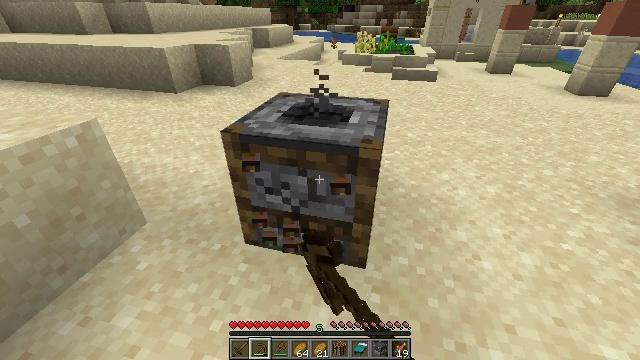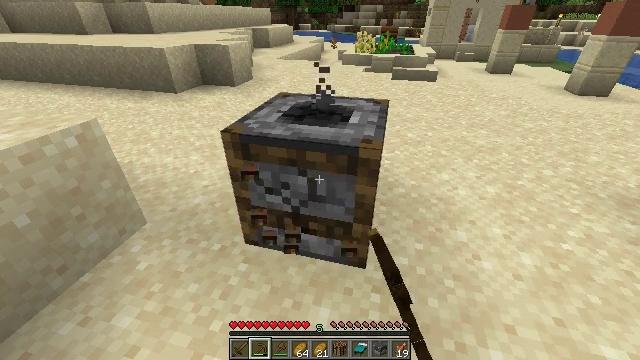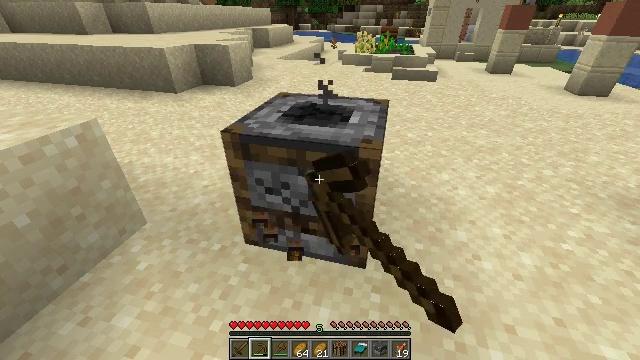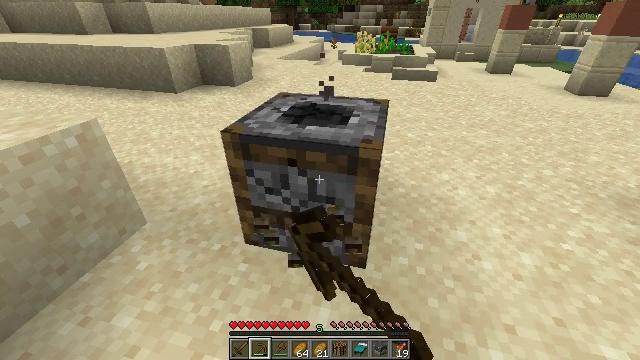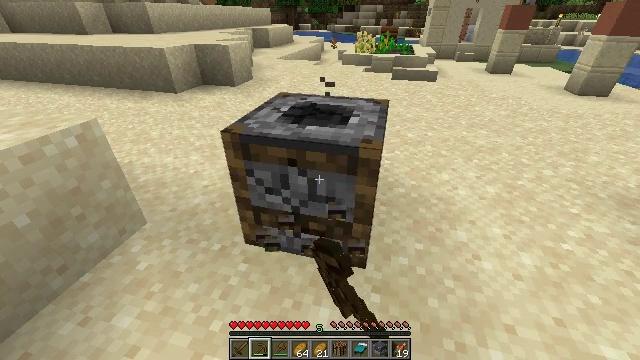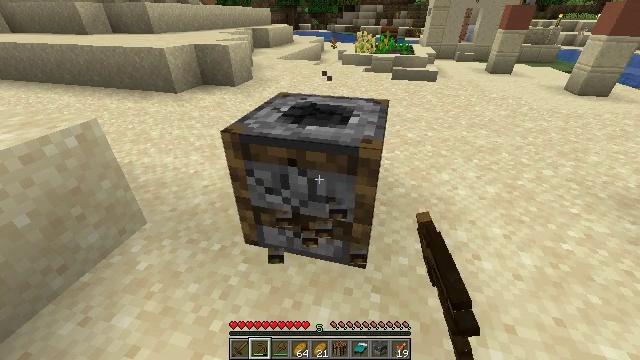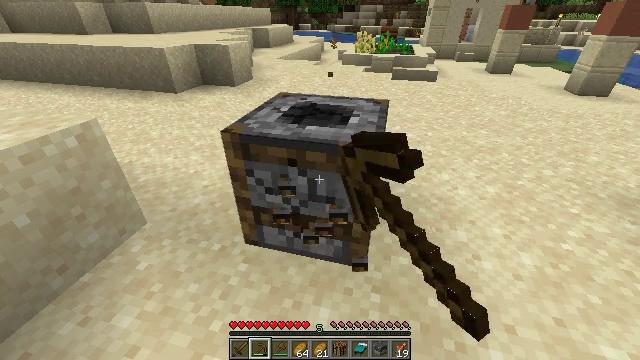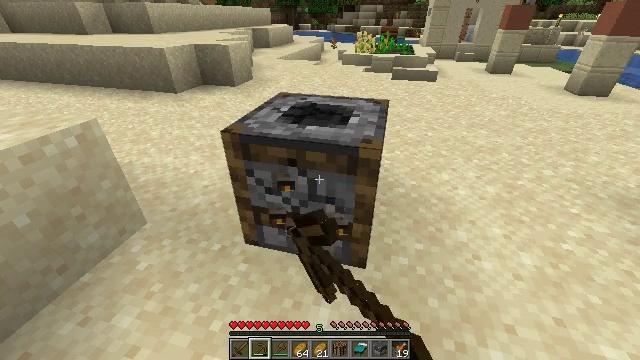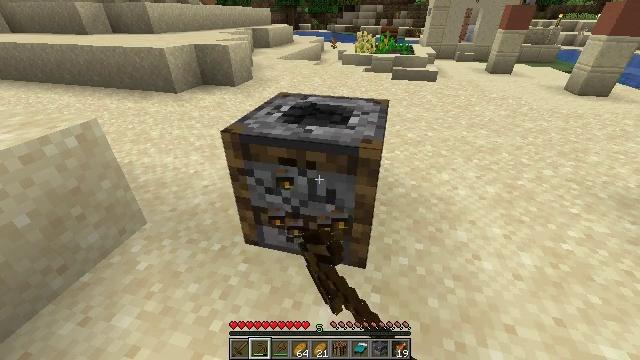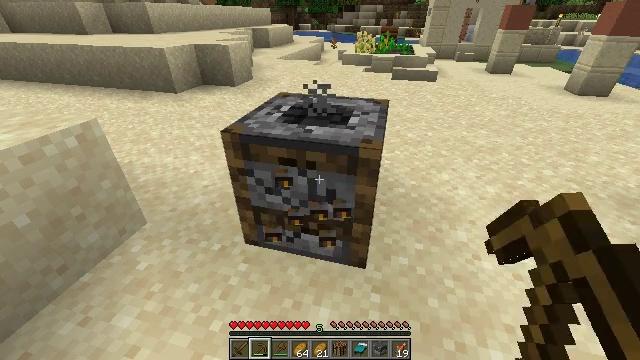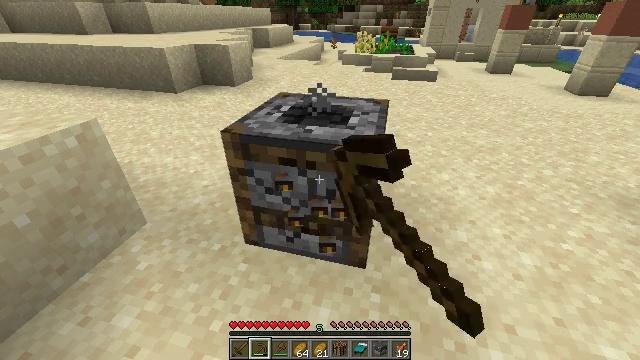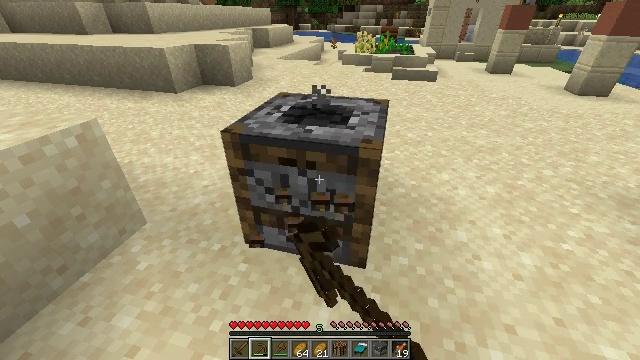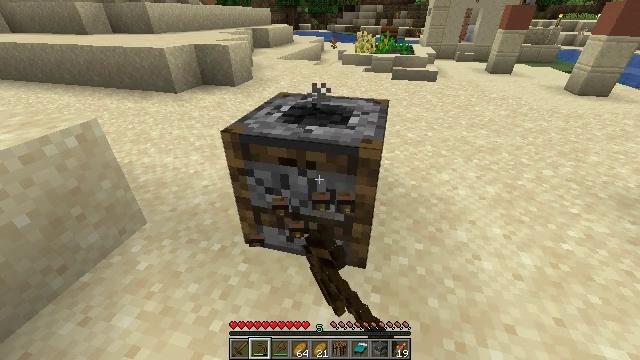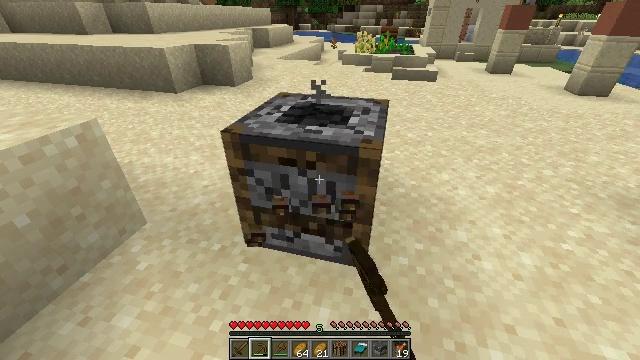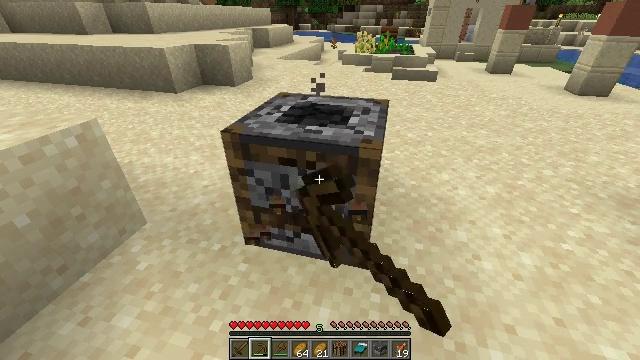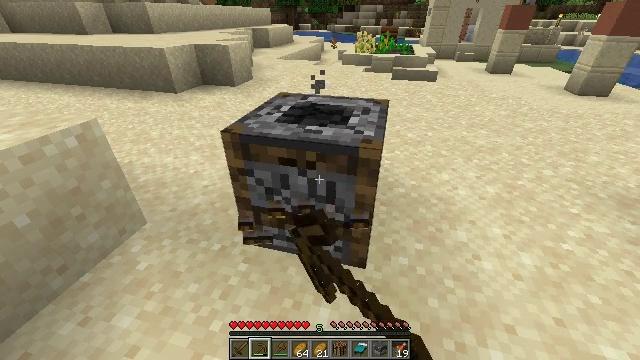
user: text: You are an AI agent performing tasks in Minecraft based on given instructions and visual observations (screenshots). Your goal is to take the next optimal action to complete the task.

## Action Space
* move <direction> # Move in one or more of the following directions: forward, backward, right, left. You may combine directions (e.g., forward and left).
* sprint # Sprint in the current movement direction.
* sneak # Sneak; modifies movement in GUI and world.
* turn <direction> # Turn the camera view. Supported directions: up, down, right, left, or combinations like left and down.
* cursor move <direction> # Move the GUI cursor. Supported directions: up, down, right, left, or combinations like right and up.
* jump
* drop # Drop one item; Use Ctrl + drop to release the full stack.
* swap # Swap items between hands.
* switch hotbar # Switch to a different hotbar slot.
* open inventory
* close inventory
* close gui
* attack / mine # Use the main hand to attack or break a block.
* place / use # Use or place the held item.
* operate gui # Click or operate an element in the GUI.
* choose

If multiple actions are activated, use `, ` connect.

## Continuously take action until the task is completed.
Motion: motion action
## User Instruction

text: Left-click on the smoker to mine it.
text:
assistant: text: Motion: attack / mine
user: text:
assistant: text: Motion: attack / mine
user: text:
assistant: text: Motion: attack / mine
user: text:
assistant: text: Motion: attack / mine
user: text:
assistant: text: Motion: attack / mine
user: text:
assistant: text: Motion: attack / mine
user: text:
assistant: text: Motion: attack / mine
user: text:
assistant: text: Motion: attack / mine
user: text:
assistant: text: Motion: attack / mine
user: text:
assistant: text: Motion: attack / mine
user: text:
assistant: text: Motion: attack / mine
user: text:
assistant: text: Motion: attack / mine
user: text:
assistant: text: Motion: attack / mine
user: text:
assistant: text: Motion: attack / mine
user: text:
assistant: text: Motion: attack / mine
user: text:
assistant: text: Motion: attack / mine
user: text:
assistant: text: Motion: attack / mine
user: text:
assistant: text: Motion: attack / mine
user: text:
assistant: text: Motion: attack / mine
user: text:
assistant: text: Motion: attack / mine
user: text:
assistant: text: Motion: attack / mine
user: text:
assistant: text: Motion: attack / mine
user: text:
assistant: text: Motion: attack / mine
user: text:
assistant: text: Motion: attack / mine
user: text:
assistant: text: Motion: attack / mine
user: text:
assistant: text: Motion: attack / mine
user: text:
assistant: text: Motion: attack / mine
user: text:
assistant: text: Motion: attack / mine
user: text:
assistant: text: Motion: attack / mine
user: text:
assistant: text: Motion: attack / mine